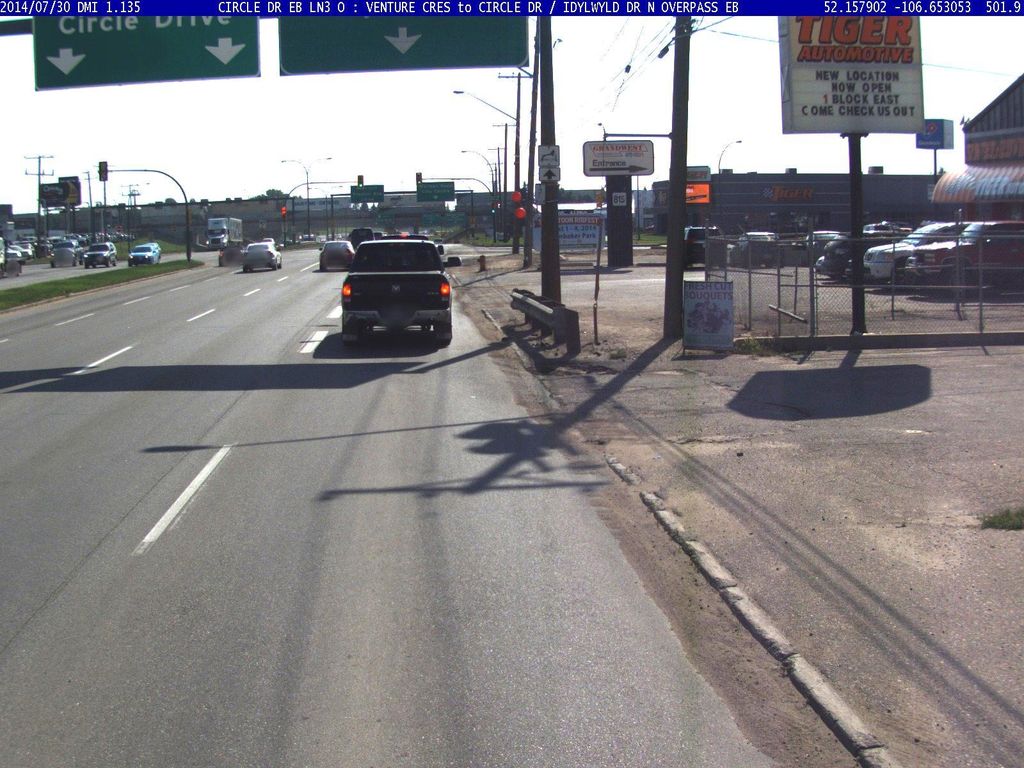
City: saskatoon